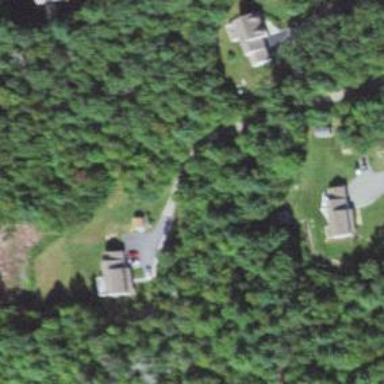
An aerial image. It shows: Residential driveway serving as service road.